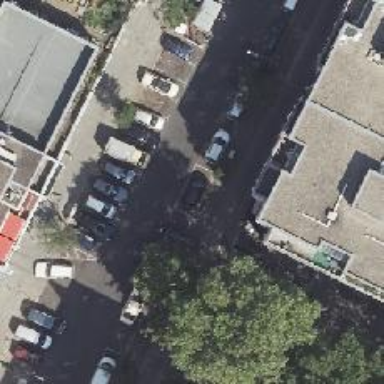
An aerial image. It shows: Parking lane.